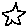
Label: star